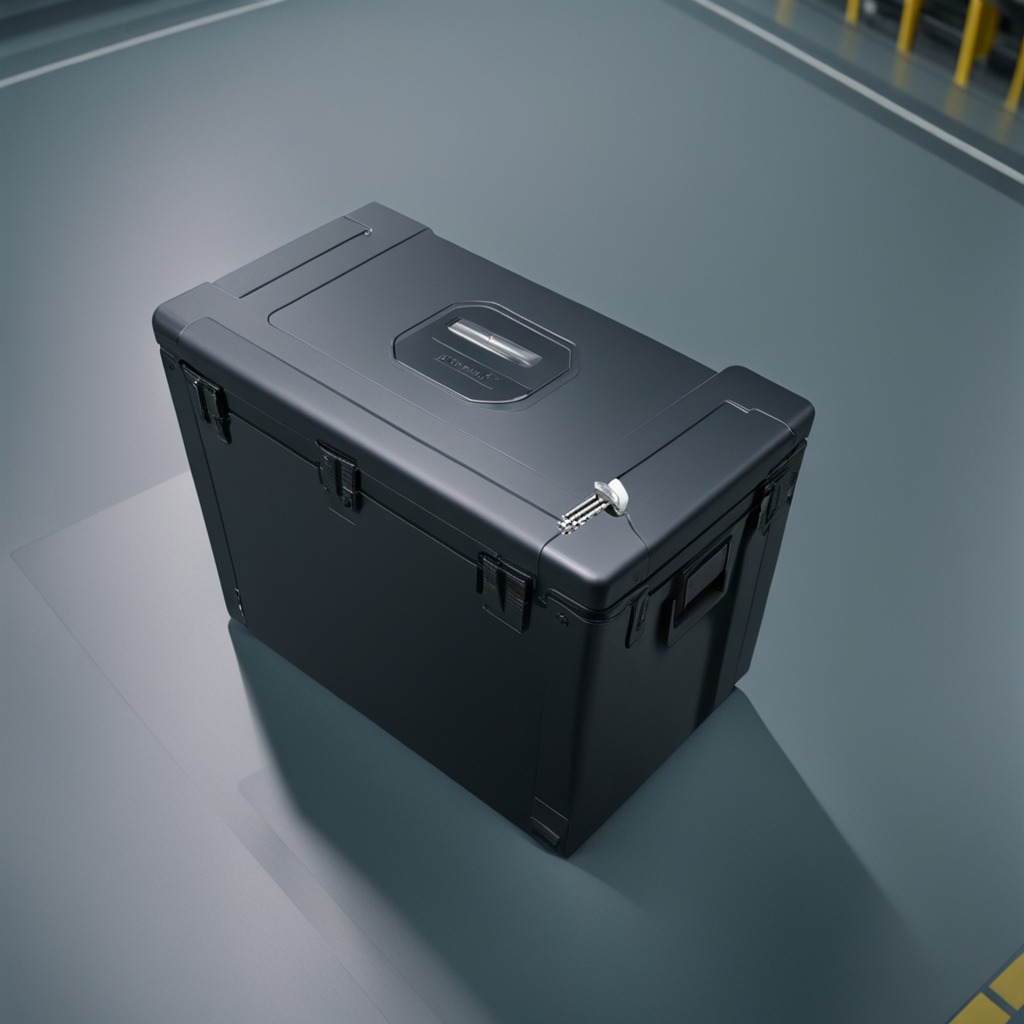
A metal screw lies on the toolbox surface in an airplane hangar workshop 8K.